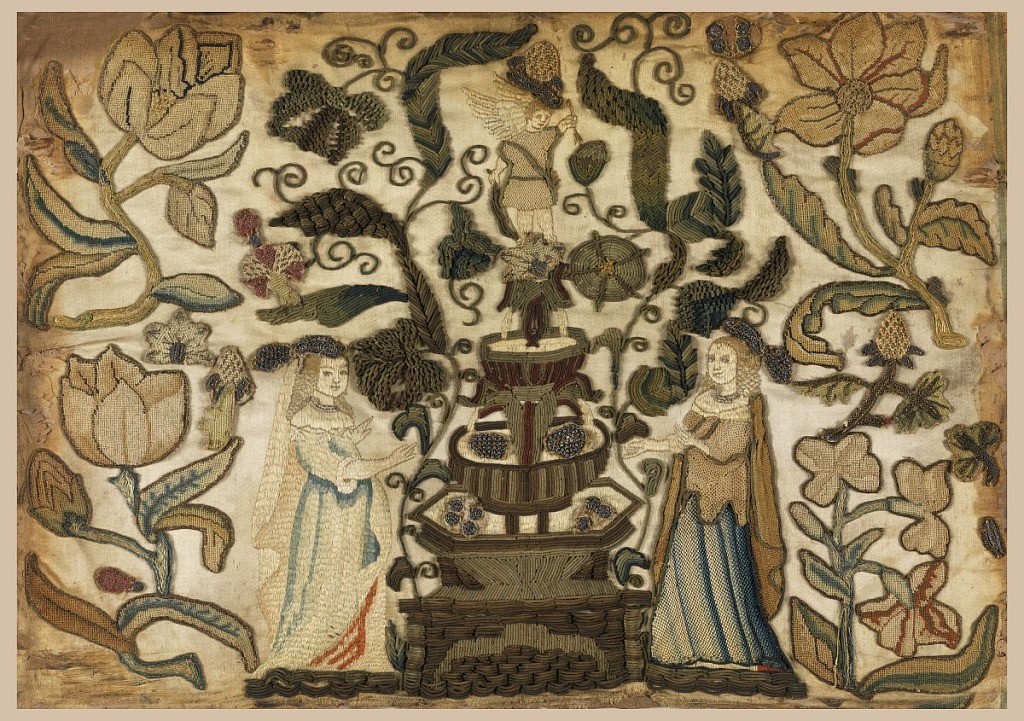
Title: Embroidered picture
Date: ca. 1670
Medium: silk, metal Technique: embroidery
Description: Two ladies flanking a fountain surmounted by a Cupid worked in silks and metal purl.